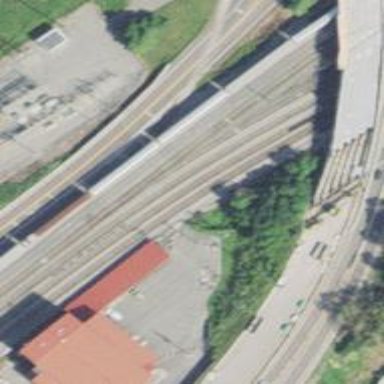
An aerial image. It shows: Railway yard.